Question: How can I create this table in Latex:

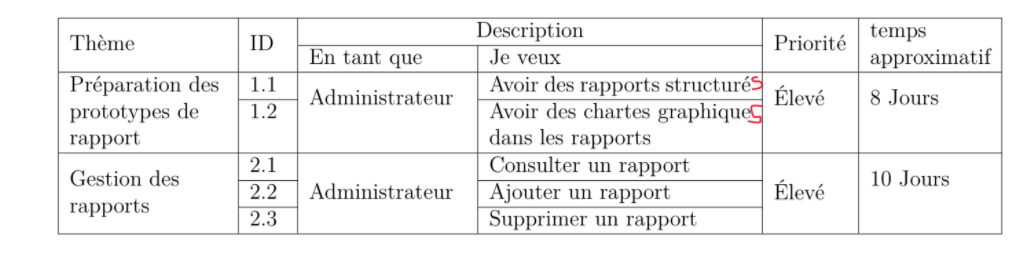
Answer: I tried using the environment 'multicolumn' and the package <URL>.
Updated as suggested by SamCarter, to improve the vertical alignment(s):
'''
\documentclass{article}
\usepackage[utf8]{inputenc}
\usepackage[left=25mm,top=25mm,bottom=25mm,right=25mm]{geometry}
\usepackage{multirow}
\begin{document}
\begin{tabular}{|p{.15\textwidth}|p{.03\textwidth}|p{.15\textwidth}|p{.21\textwidth}|p{.09\textwidth}|p{.12\textwidth}|}
\hline
\multirow{2}{*}{Theme} & \multirow{2}{*}{ID} & \multicolumn{2}{c|}{Description} & \multirow{2}{*}{Priorite} & \multirow{2}{*}{\shortstack[l]{Temps\\ approximatif}}\\
\cline{3-4}
& & En tant que & Je veux & & \\
\hline
\multirow{5}{*}{\shortstack[l]{Preparation des\\prototypes de\\rapport}} & 1.1 & \multirow{5}{*}{Administrateur} & Avoir des rapports structures & \multirow{5}{*}{Eleve} & \multirow{5}{*}{8 Jours}\\
\cline{2-2}\cline{4-4}
& 1.2 & & Avoir des chartes graphiques dans les rapports & & \\
\hline
\multirow{3}{*}{\shortstack[l]{Gestion des\\ rapports}} & 2.1 & \multirow{3}{*}{Administrateur} & Consulter un rapport & \multirow{3}{*}{Eleve} & \multirow{3}{*}{10 Jours}\\
\cline{2-2}\cline{4-4}
& 2.2 & & Ajouter un rapport & & \\
\cline{2-2}\cline{4-4}
& 2.3 & & Supprimer un rapport & & \\
\hline
\end{tabular}
\end{document}
'''
<URL>
---
Some final adjustments are included here: confront the two codes if you like.
'''
\documentclass{article}
\usepackage[utf8]{inputenc}
\usepackage[left=25mm,top=25mm,bottom=25mm,right=25mm]{geometry}
\usepackage{multirow}
\renewcommand{\arraystretch}{1.2}
\begin{document}
\begin{table}
\centering
\begin{tabular}{|p{.15\textwidth}|p{.03\textwidth}|p{.15\textwidth}|p{.21\textwidth}|p{.08\textwidth}|p{.12\textwidth}|}
\hline
\multirow{2}{*}{Theme} & \multirow{2}{*}{ID} & \multicolumn{2}{c|}{Description} & \multirow{2}{*}{Priorite} & \multirow{2}{*}{\shortstack[l]{Temps\\ approximatif}}\\
\cline{3-4}
& & En tant que & Je veux & & \\
\hline
\multirow{5}{*}{\shortstack[l]{Preparation des\\prototypes de\\rapport}} & \multirow{2}{*}{1.1} & \multirow{5}{*}{Administrateur} & Avoir des rapports structures & \multirow{5}{*}{Eleve} & \multirow{5}{*}{8 Jours}\\
\cline{2-2}\cline{4-4}
& \multirow{3}{*}{1.2} & & Avoir des chartes graphiques dans les rapports & & \\%%
\hline
\multirow{3}{*}{\shortstack[l]{Gestion des\\ rapports}} & 2.1 & \multirow{3}{*}{Administrateur} & Consulter un rapport & \multirow{3}{*}{Eleve} & \multirow{3}{*}{10 Jours}\\
\cline{2-2}\cline{4-4}
& 2.2 & & Ajouter un rapport & & \\
\cline{2-2}\cline{4-4}
& 2.3 & & Supprimer un rapport & & \\
\hline
\end{tabular}
%\caption{Caption}
%\label{label}
\end{table}
\end{document}
'''
<URL>